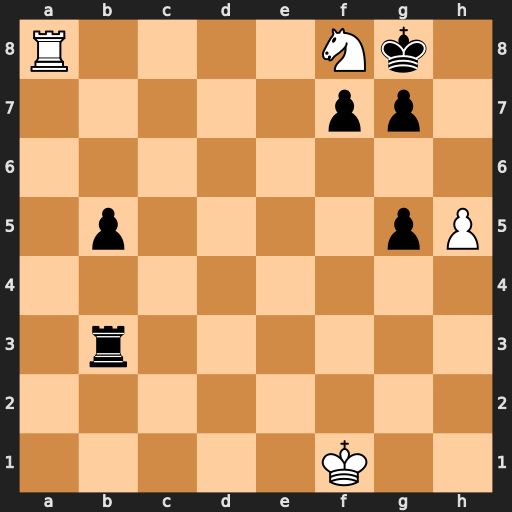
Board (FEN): R4Nk1/5pp1/8/1p4pP/8/1r6/8/5K2
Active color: w
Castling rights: -
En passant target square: -
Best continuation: Ng6+ Kh7 Rh8#